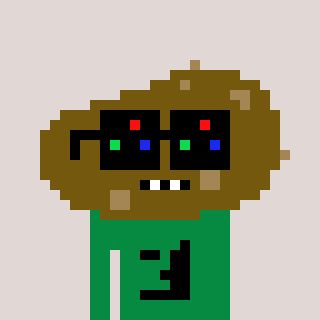
a pixel art character with square black sunglasses, a potato-shaped head and a green-colored body on a warm background